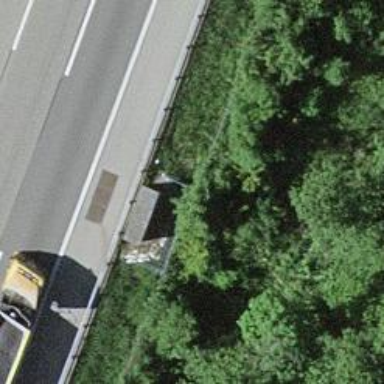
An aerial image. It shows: Street cabinet used for traffic control.